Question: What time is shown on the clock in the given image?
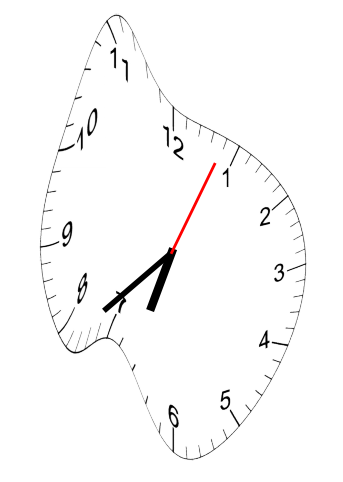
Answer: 06:38:04